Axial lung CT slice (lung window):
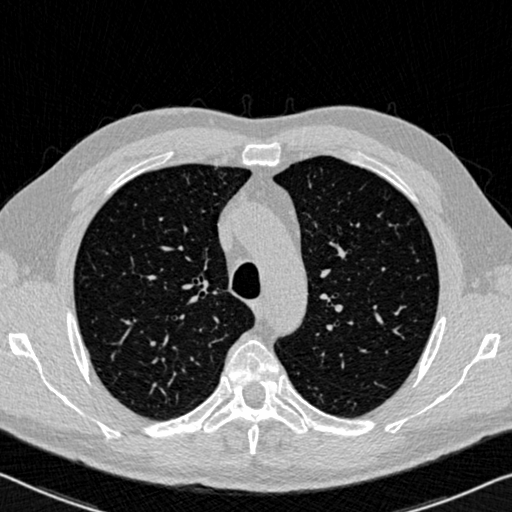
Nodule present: no